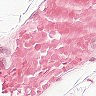
Metastatic tissue present: no